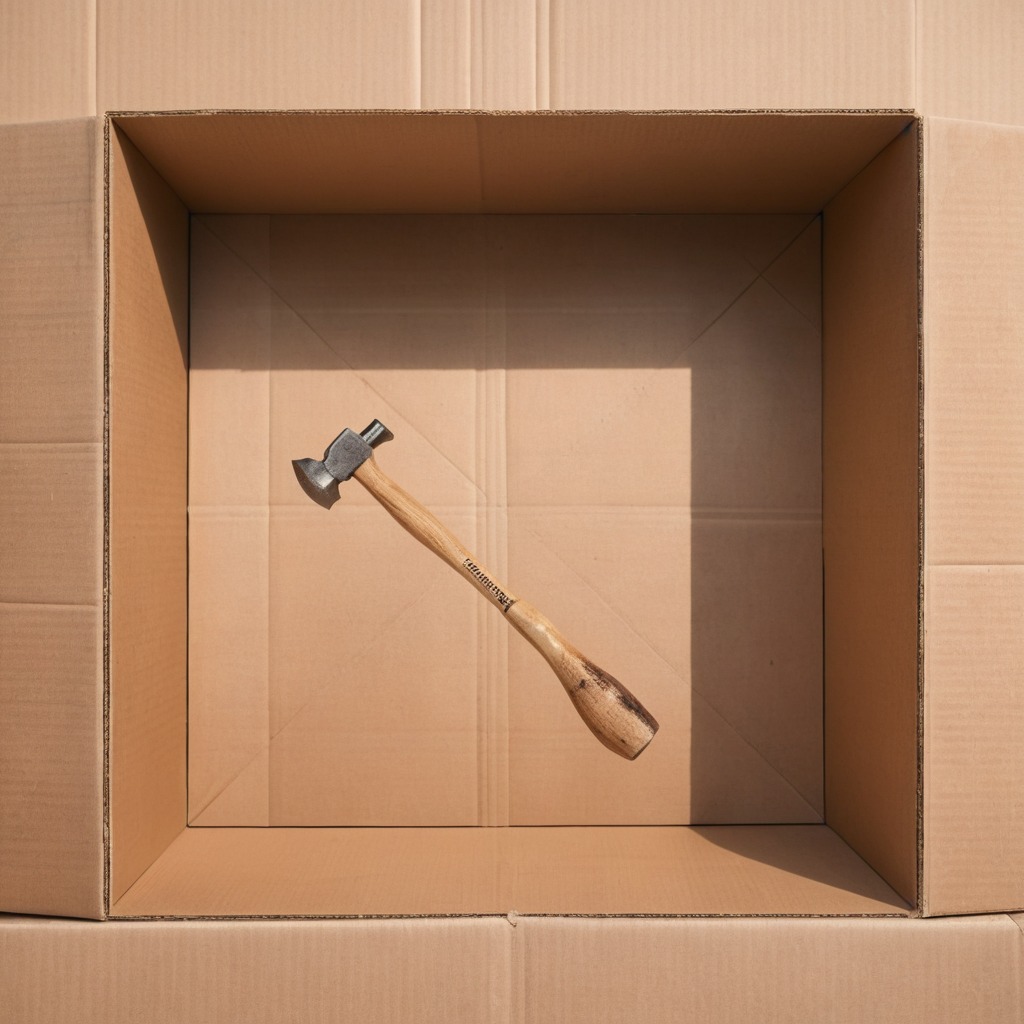
A hammer lies on the cardboard box surface in an outdoor workshop during daytime bright natural light soft shadows slightly creased but